Question: I have a ListView which shows a collection of objects. I want to disable the "Blue effect" or "Blue rectangle" when clicking on the ListViewItem, and Let only the object in this Item enabled. Does anyone has an idea about that ??
Here is an Example of one of my ListViewItems:

Here is my listView:
'''
<ListView SelectionMode="Single" IsManipulationEnabled="True" HorizontalAlignment="Left" HorizontalContentAlignment="Stretch" VerticalAlignment="Stretch" ScrollViewer.VerticalScrollBarVisibility="Auto" ItemsSource="{Binding ChildrenList}" Background="Transparent" BorderBrush="Transparent" >
<ListView.LayoutTransform>
<RotateTransform Angle="{Binding IsVertical, Converter={StaticResource AngleOfBool}}"></RotateTransform>
</ListView.LayoutTransform>
<ListView.ItemTemplate>
<DataTemplate>
<Grid HorizontalAlignment="Stretch" Background="Transparent" >
<Grid.ColumnDefinitions>
<ColumnDefinition Width="Auto"></ColumnDefinition>
<ColumnDefinition></ColumnDefinition>
</Grid.ColumnDefinitions>
<CheckBox Content="{Binding Id}" Height="auto" Name="Flag" HorizontalAlignment="Left" VerticalAlignment="Top" Grid.Column="0" IsChecked="{Binding IsVisible}"/>
<Grid Grid.Column="1">
<area:Area HorizontalAlignment="Stretch" Visibility="{Binding IsVisible, Converter={StaticResource VisibilityOfBool}}" />
</Grid>
</Grid>
</DataTemplate>
</ListView.ItemTemplate>
</ListView>
'''
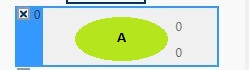
Answer: Setting the 'IsEnabled' property of a parent control to 'False' will automatically set the 'IsEnabled' property of every child control to 'False' as well. The only way around this is to set the 'IsEnabled' property of the individual controls that you want to be disabled to 'False', of that of the parent control.
However, you can create one 'bool' property to 'Bind' to the 'IsEnabled' property of all of the relevant controls so that at least, you can disable and enable them all using the one property:
'''
<Grid Name="Parent">
<Grid.ColumnDefinitions>
<ColumnDefinition Width="auto"></ColumnDefinition>
<ColumnDefinition Width="auto"></ColumnDefinition>
</Grid.ColumnDefinitions>
<ContentControl IsEnabled="AreInnerControlsEnabled" Grid.Column="0" Content="{Binding}" Visibility="{Binding IsVisible, Converter= {StaticResource VisibilityOfBool} }"></ContentControl>
<Grid Grid.Column="1" Visibility="{Binding IsVisible, Converter= {StaticResource VisibilityOfBool} }" HorizontalAlignment="Stretch">
<Grid.RowDefinitions>
<RowDefinition Height="0.5*"></RowDefinition>
<RowDefinition Height="0.5*"></RowDefinition>
</Grid.RowDefinitions>
<Label IsEnabled="AreInnerControlsEnabled" Grid.Row="0" Background="Transparent" Content="{Binding Top}" VerticalAlignment="Top" HorizontalAlignment="Stretch"></Label>
<Label Grid.Row="1" Background="Transparent" Content="{Binding Bottom}" VerticalAlignment="Bottom" HorizontalAlignment="Stretch"></Label>
</Grid>
</Grid>
'''
Using this method, only the controls using the 'AreInnerControlsEnabled' property will be affected.
UPDATE >>>
So it turns out that you actually want to remove the default selection colour of the 'ListView'... that is very different to what you 'appeared' to be asking. However, now I know that, you can achieve that very easily by using a simple 'Style':
'''
<Style x:Key="HiddenDefaultSelectionStyle" TargetType="{x:Type ListViewItem
<Style.Resources>
<SolidColorBrush x:Key="{x:Static SystemColors.HighlightBrushKey}" Color="Transparent" />
<SolidColorBrush x:Key="{x:Static SystemColors.ControlBrushKey}" Color="Transparent
<SolidColorBrush x:Key="{x:Static SystemColors.HighlightTextBrushKey}" Color="Black" />
<SolidColorBrush x:Key="{x:Static SystemColors.ControlTextBrushKey}" Color="Black" />
</Style.Resources>
</Style>
'''
You only need one of these to hide that colour, but I have shown you the rest for future reference. You can use it like this:
'''
<ListView ItemContainerStyle="{StaticResource HiddenDefaultSelectionStyle}" ... />
'''